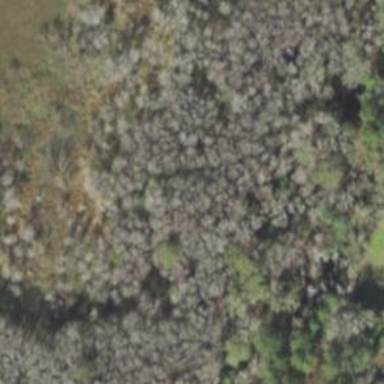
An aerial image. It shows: Marsh wetland.